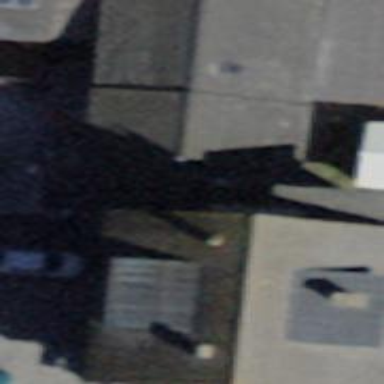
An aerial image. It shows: Building with tile roof.